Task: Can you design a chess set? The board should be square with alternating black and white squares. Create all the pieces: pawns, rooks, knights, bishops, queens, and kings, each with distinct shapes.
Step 3531:
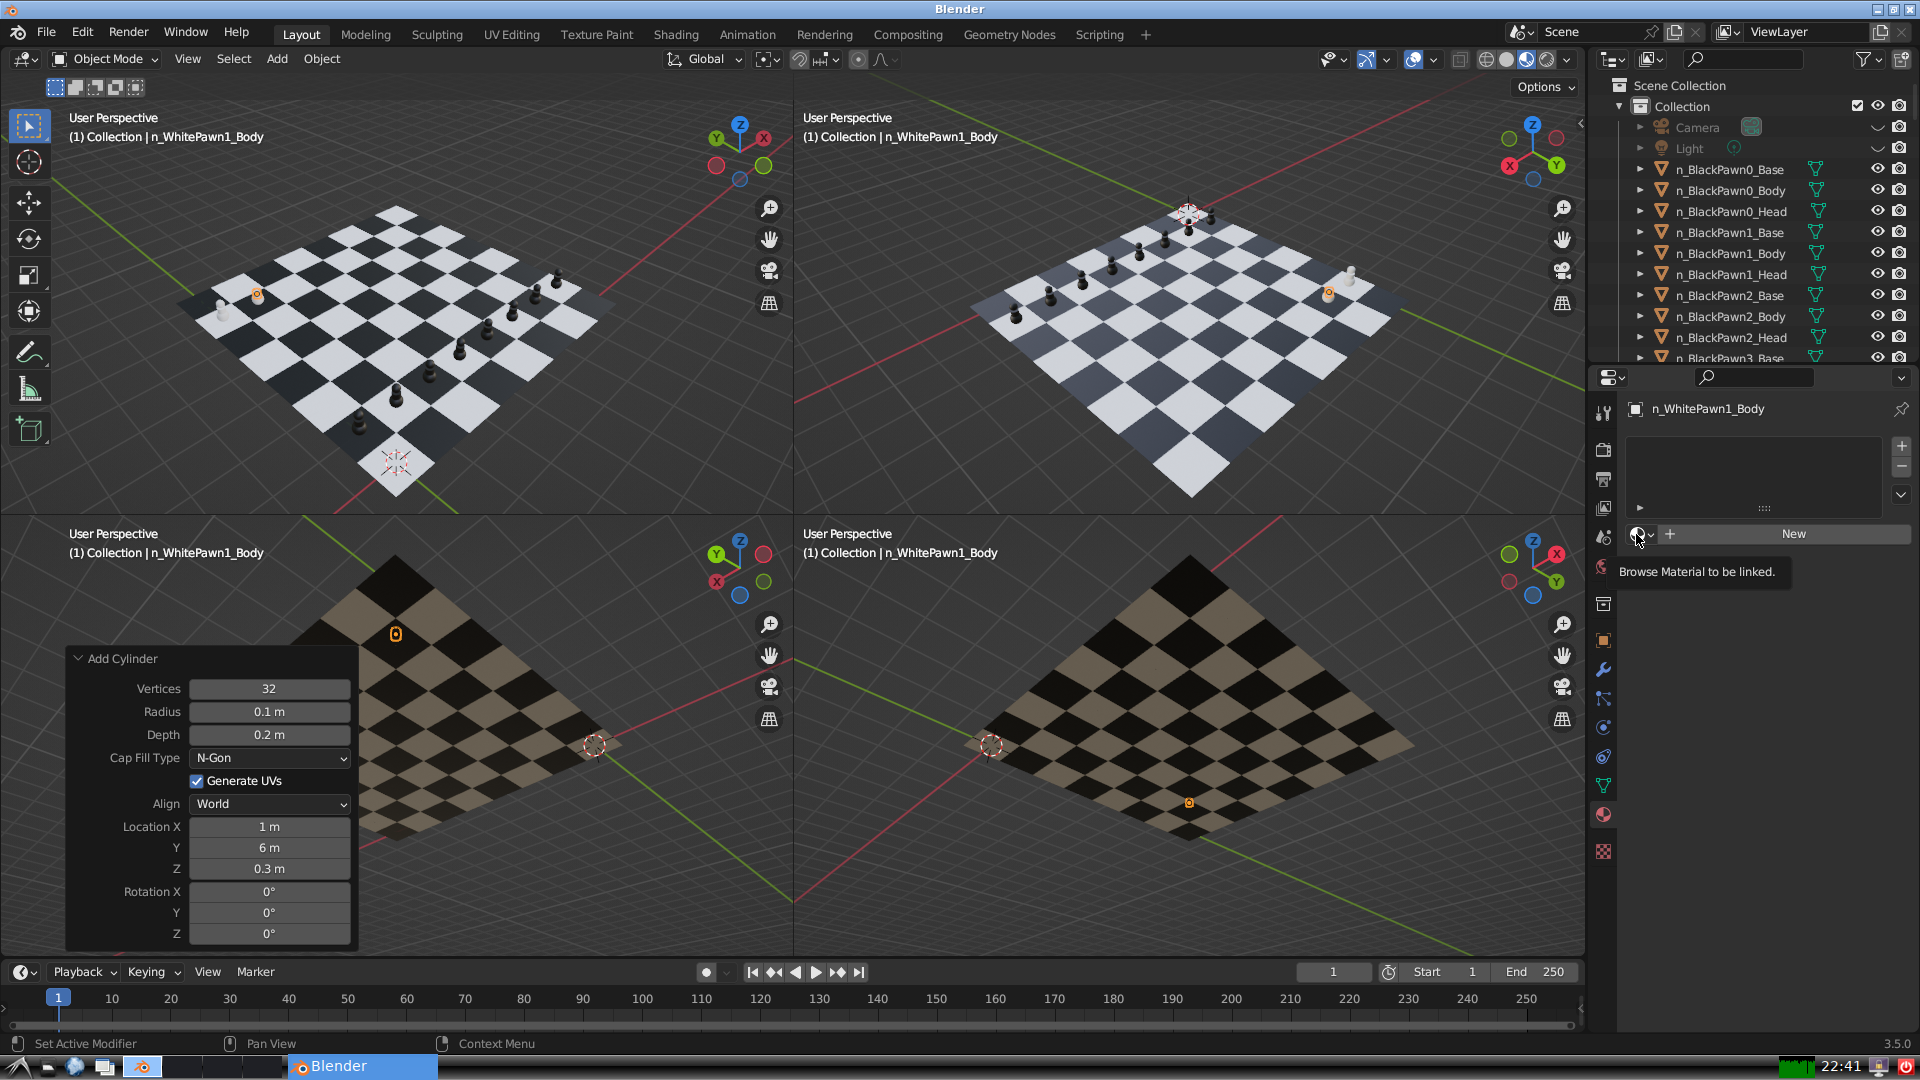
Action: click: no